Question: I am trying to get 3 buttons aligned (left, center, right). I know that it can probably be done with gravity but I wam trying to understand the layout_weight concept here. I am using this code:
'''
<LinearLayout
id=..
layout_width = "wrap_content"
layout_height = "wrap_content"
orientation="Horizonta"
>
<Button
id=1
layout_width = "wrap_content"
layout_height = "wrap_content"
layout_weight = "1"
text= "text" />
<Button
id=2
layout_width = "wrap_content"
layout_height = "wrap_content"
layout_weight = "1"
text= "text" />
<Button
id=3
layout_width = "wrap_content"
layout_height = "wrap_content"
layout_weight = "1"
text= "text" />
</LinearLayout>
'''
However, I am getting the TOP portion of the image below. Which is correct. The question is why is button stretched to cover all the area it is allocated while I am using wrap_content?How can make it like the BOTTOM image?

Thank you
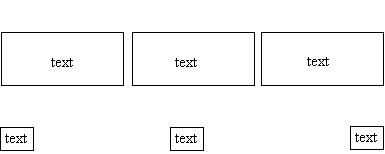
Answer: The layout_weight is used to indicate how the extra free space on the screen should be divided up among the widgets. In this case we have three buttons with the same layout_weight and hence so will the buttons grow equally much until all the free space is gone.
Must try something else to get original size buttons and the alignment that what we want (left - center - right). One problem is that the horizontal LinearLayout is not completely collaborative when it comes to respecting layout_gravity parameters. We will be able to use layout_gravity parameters that affect vertical alignment but horizontal are ignored by the parent LinearLayout, sigh another dead end.
A solution is to put something in between the button's that pushes the them into right place in the screen. The Space view was introduced in API 14 (Ice Cream Sandwich) and is suitable to be used for this.
'''
<?xml version="1.0" encoding="utf-8"?>
<LinearLayout xmlns:android="http://schemas.android.com/apk/res/android"
android:layout_width="fill_parent"
android:layout_height="wrap_content"
android:orientation="horizontal" >
<Button
android:id="@+id/button1"
android:layout_width="wrap_content"
android:layout_height="wrap_content"
android:text="Button" />
<Space
android:layout_width="0dp"
android:layout_height="match_parent"
android:layout_weight = "1" />
<Button
android:id="@+id/button2"
android:layout_width="wrap_content"
android:layout_height="wrap_content"
android:text="Button" />
<Space
android:layout_width="0dp"
android:layout_height="match_parent"
android:layout_weight = "1" />
<Button
android:id="@+id/button3"
android:layout_width="wrap_content"
android:layout_height="wrap_content"
android:text="Button" />
</LinearLayout>
'''
The Space views can also be replaced with a couple of empty TextViews to get the design to work on devices that run earlier API-levels.
'''
<TextView
android:id="@+id/textView1"
android:layout_width="0dp"
android:layout_height="wrap_content"
android:layout_weight="1.0"
android:text="" />
'''